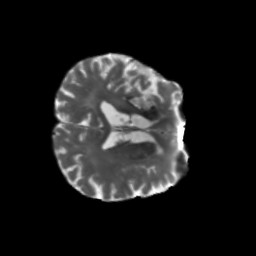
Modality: T2w
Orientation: axial
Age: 74
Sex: male
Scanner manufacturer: siemens
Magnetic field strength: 3 T
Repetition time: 5.25 s
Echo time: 0.08 s